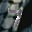
Label: 7